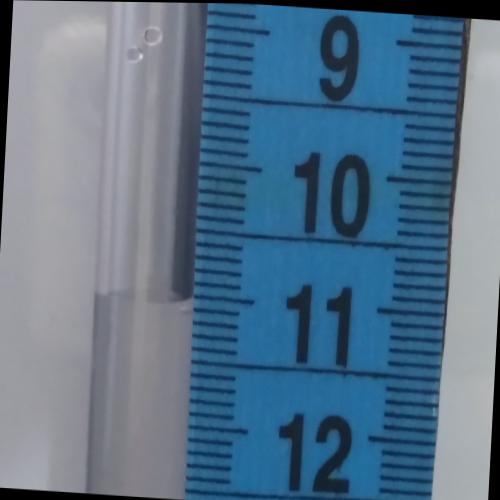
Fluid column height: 11.0 cm